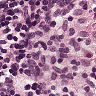
Metastatic tissue present: no